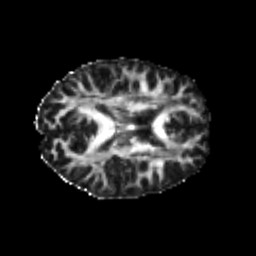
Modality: FA
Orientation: axial
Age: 24
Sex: female
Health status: healthy
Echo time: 0.074 s